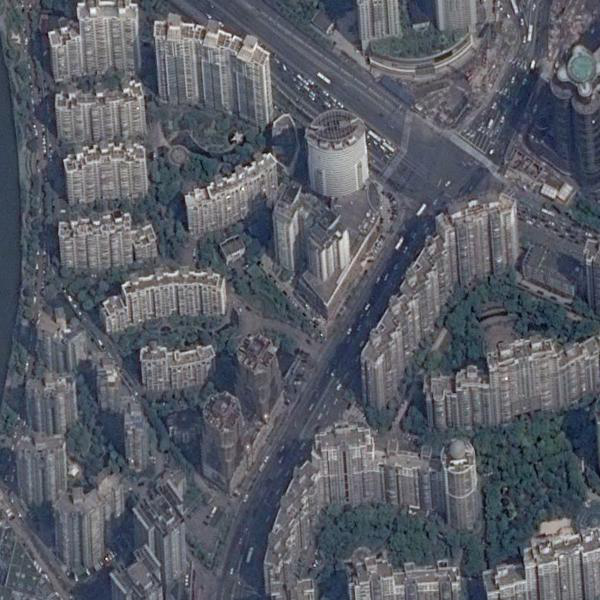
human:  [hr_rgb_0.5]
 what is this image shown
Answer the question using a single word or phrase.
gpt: commercial